Question: I got the problem, that my dialog boxes are stacking each time I click the button that opens the dialog. So if I've clicked three times I get this:

I couldn't find out how to prevent this. No matter which button I click (OK does a partial refresh | Abbrechen (Cancel) does a full update) I get another box each time I click the button.
Code of the button that opens the dialog:
'''
<xp:button value="Plan meeting" id="buttonPlanMeeting">
<xp:eventHandler event="onclick" submit="true" refreshMode="complete">
<xp:this.action><![CDATA[#{javascript:try {
var c = getComponent("dPlanMeeting")
c.show();
} catch(e) {
dBar.error(location + e);
}}]]></xp:this.action>
</xp:eventHandler>
</xp:button>
'''
Code for the complete dialog box:
'''
<xe:dialog id="dPlanMeeting" title="Plan meeting" keepComponents="true">
<xp:panel>
<xp:text escape="true" id="MBPlanMeeting">
<xp:this.value><![CDATA[#{javascript:specialstrings.getString("ccEsgDocWflContentEditInfos.dPlanMeeting.MBPlanMeeting")}]]></xp:this.value>
</xp:text>
</xp:panel>
<xe:dialogButtonBar>
<xp:button value="Ok" id="buttonDelegateOk" styleClass="lotusFormButton">
<xp:eventHandler event="onclick" submit="true" refreshMode="complete">
<xp:this.action><![CDATA[#{javascript:try {
//will create a meeting for every day the visit is registered
var wfDoc:NotesDocument = docApplication.getDocument(true);
specialMeetingCreate(wfDoc);
var c = getComponent("dPlanMeeting");
c.hide();
var c = getComponent("dMeetingCreated")
c.show();
} catch (e) {
dBar.error(location + e);
}
}]]></xp:this.action>
</xp:eventHandler>
</xp:button>
<xp:button value="Cancel" id="buttonDelegateCancel" styleClass="lotusFormButton">
<xp:eventHandler event="onclick" submit="true" refreshMode="complete">
<xp:this.action><![CDATA[#{javascript:try {
var c = getComponent("dPlanMeeting");
c.hide();
} catch (e) {
dBar.error(location + e);
}
}]]></xp:this.action>
</xp:eventHandler></xp:button>
</xe:dialogButtonBar>
</xe:dialog>
'''
Does this have anything to do with keepComponents? I've tried true and false, but the effect stays the same.
Any idea?
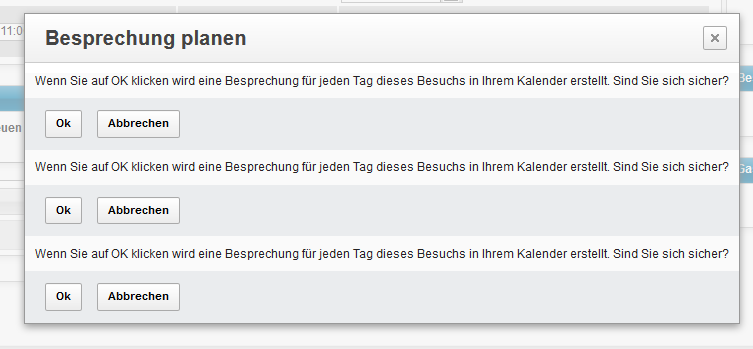
Answer: Ok it seems that the solution was just to set "keepComponents = false". I've tried that before, but now it'S working. I get the dialog box only once no matter how often I click the button